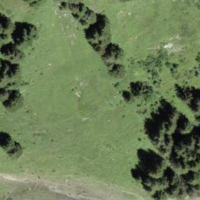
EUNIS habitat code: 23
Species observed at this site:
Astrantia major